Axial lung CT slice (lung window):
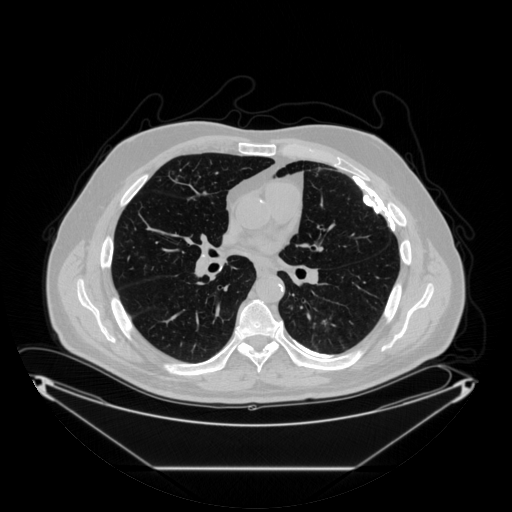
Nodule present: no